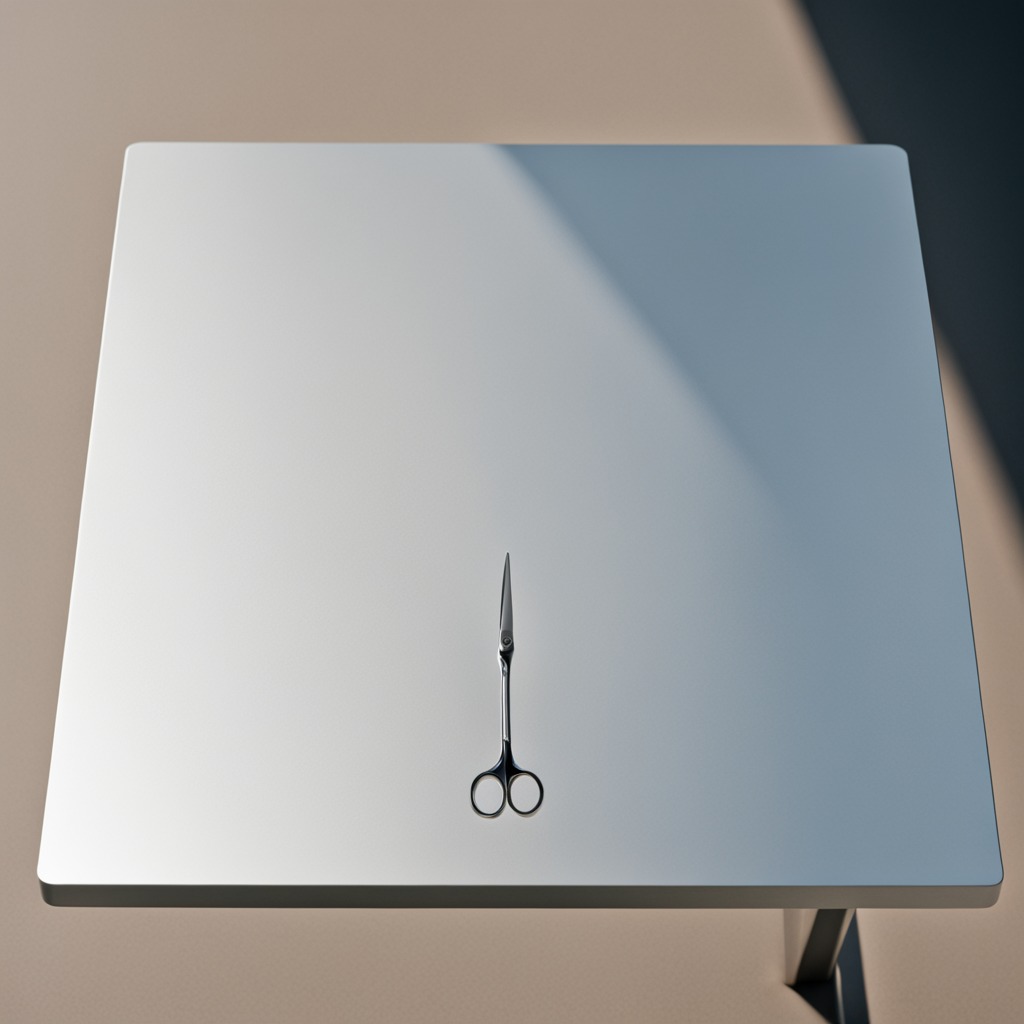
A scissor lying on the table